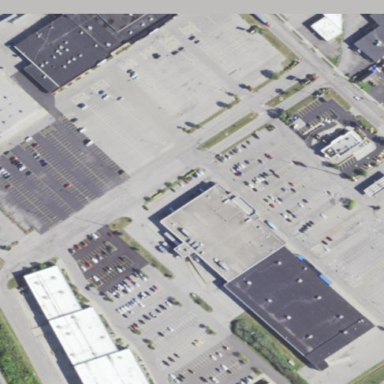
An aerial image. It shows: Retail area.